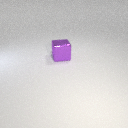
large purple metal cube